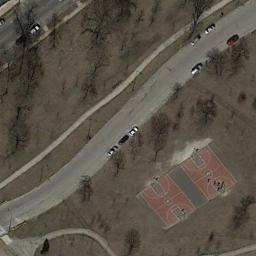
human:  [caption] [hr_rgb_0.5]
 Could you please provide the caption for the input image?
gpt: The basketball courts on the bare lawn are next to the road .

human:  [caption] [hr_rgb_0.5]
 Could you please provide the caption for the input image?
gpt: Two basketball courts on the lawn with some trees and two parallel roads beside .

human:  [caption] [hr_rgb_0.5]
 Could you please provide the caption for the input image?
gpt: There are two basketball courts on the right side of the path .

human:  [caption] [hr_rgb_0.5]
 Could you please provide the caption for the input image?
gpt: There are two basketball courts on the open place next to a road .

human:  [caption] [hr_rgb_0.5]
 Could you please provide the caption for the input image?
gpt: Many cars are on the road next to two basketball courts .